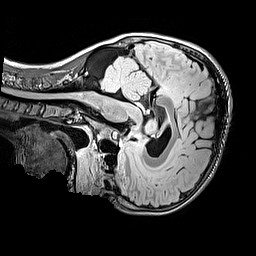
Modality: FLAIR
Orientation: sagittal
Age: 11
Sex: male
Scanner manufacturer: siemens
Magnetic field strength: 3 T
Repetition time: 5 s
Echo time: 0.388 s